Question: I have to design one website, but it has to be done in joomal, and I do not have to much experience with it. I have set up a template and it looks like <URL>. But I need to restyle it to be similar to this: . I want from you that name of module or template or sub-template where can I specify for example that the date will be allign to right side in the same line with the title. Because I cannot find it anywhere. In templates there are only globa options, to change the whole look of the site. But the local css or style options are nowhere. thanks a lot for Your answers.
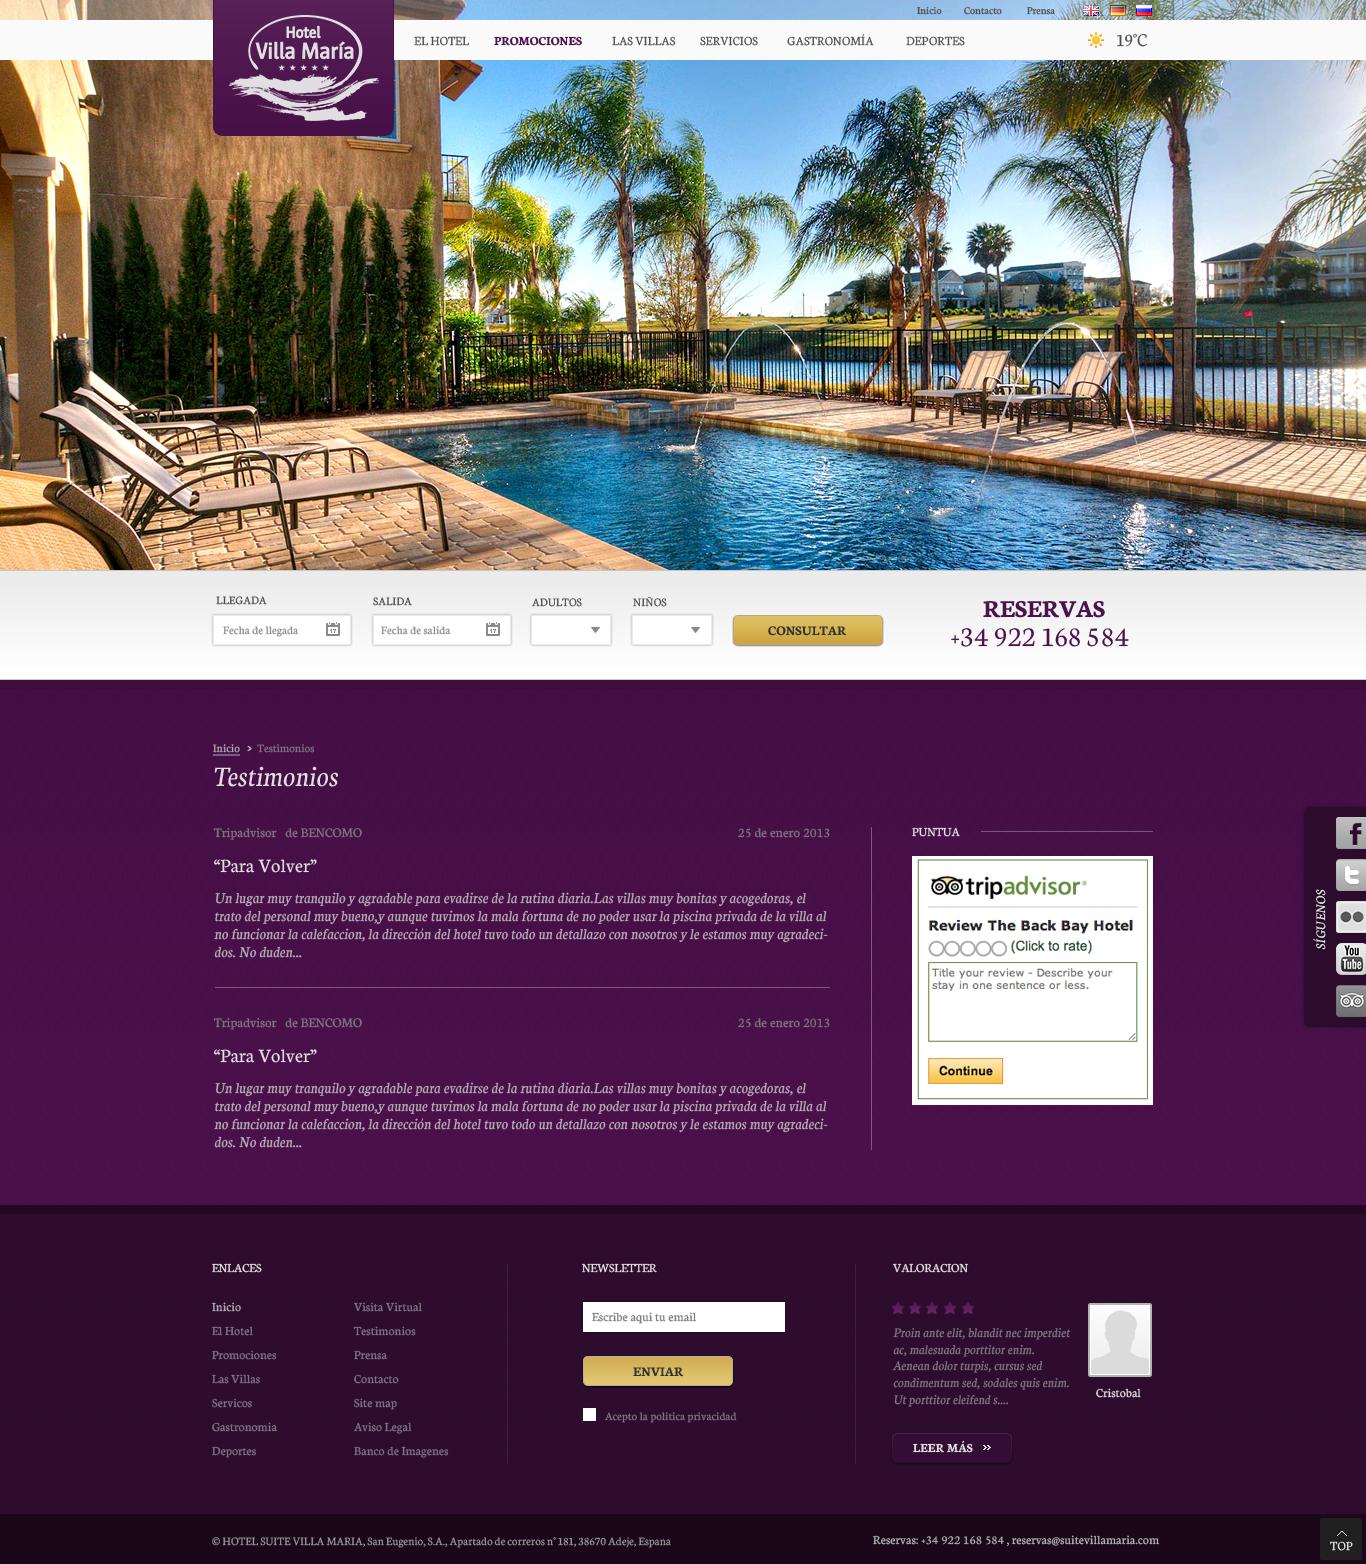
Answer: Since you are just starting, for academic purposes you may read about the 960 grid system used by some Joomla template frameworks.
The best framework I have seen, and it is my own opinion, is Gantry from Rocket Themes. Its is easy to place modules in the layout and align the modules using a graphic interface. they use a 12 column 960 px default layout.
visit it here: www.gantry-framework.org
Check out the video on this page:
I found their documentation far better than most other template frameworks for joomla.
Using a good framework makes it very easy to get ur work done, probably reduce it by many many hours.
And its free, just FYI.